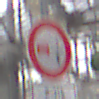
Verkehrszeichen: VerbotUeberholenEinspurigeFahrzeuge
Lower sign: ZeitangabenOhneBeschraenkungAufWochentage2
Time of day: Midday
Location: Roofed (Special)
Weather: Overcast
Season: NotSpecified
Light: Natural